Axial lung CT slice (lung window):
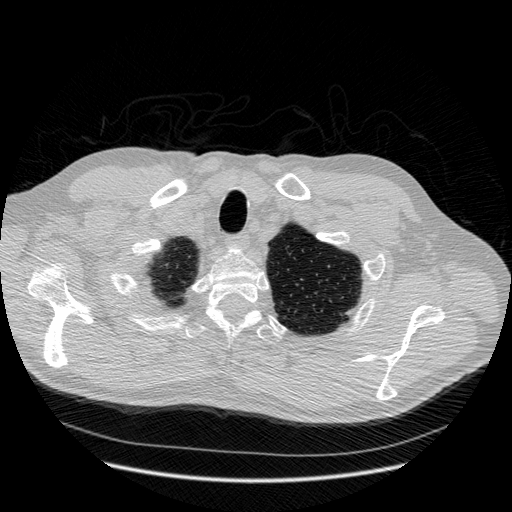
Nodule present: no